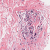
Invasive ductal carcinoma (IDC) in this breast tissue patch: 0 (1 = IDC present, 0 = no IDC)